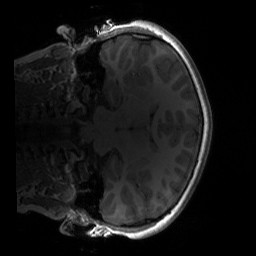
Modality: T1w
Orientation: coronal
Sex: male
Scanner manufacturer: siemens
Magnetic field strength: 3 T
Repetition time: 1.9 s
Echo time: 0.00243 s